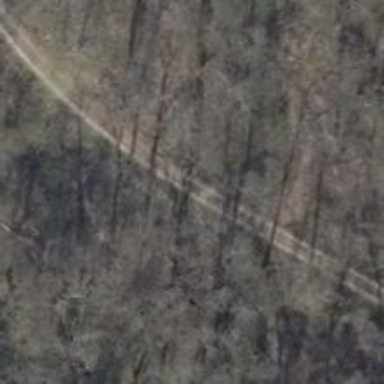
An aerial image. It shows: Track with grade 3 tracktype.